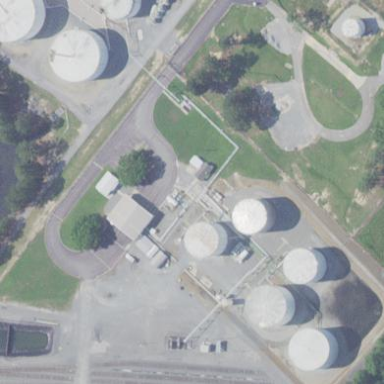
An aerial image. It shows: Industrial area designated as petroleum terminal.